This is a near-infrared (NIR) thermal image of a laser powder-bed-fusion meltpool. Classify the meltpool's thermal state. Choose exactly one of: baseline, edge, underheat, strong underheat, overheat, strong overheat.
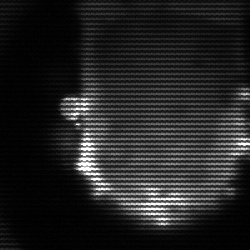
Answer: baseline